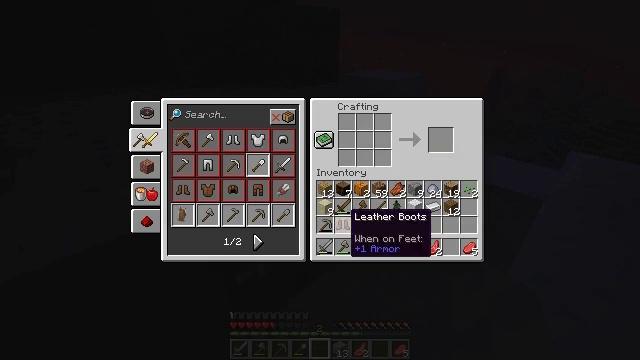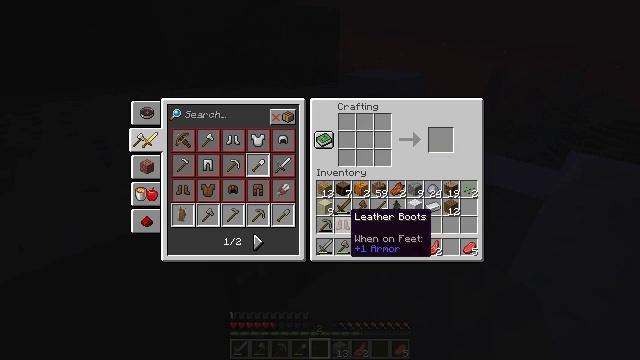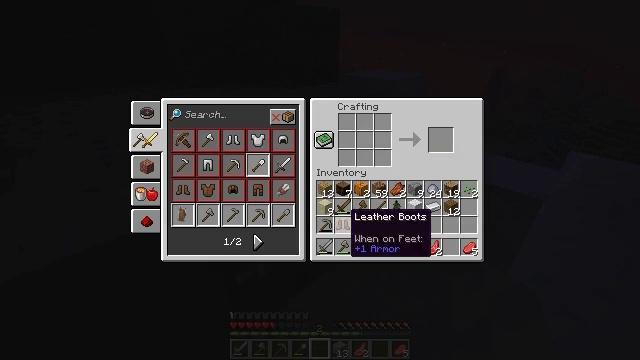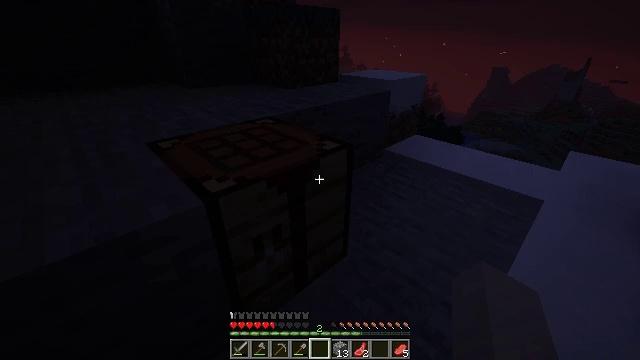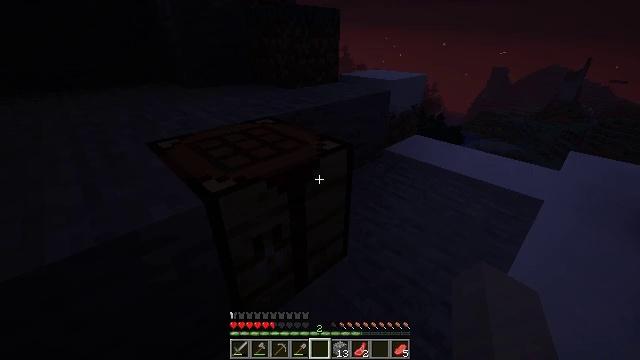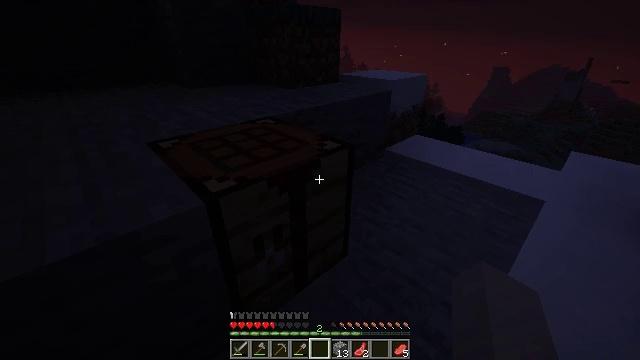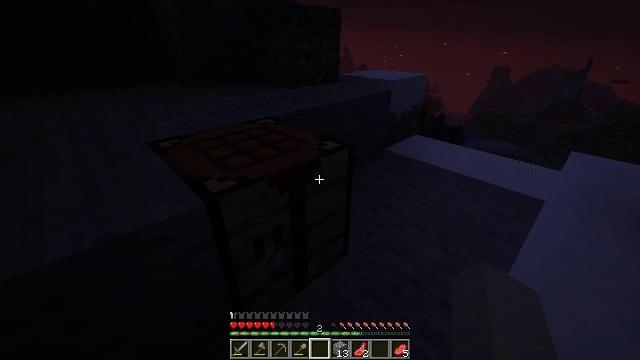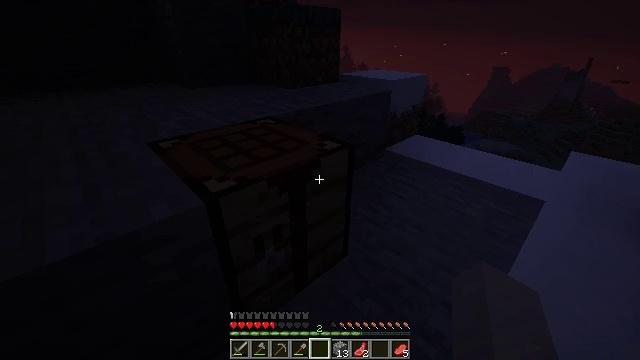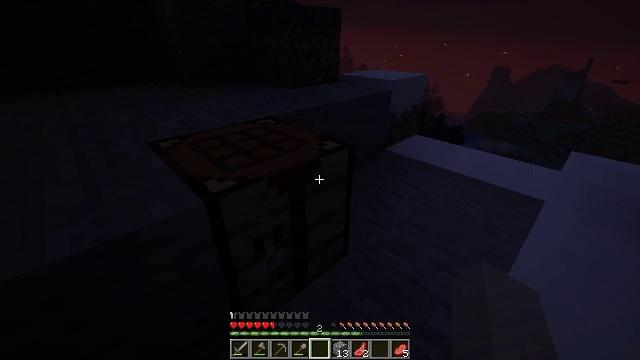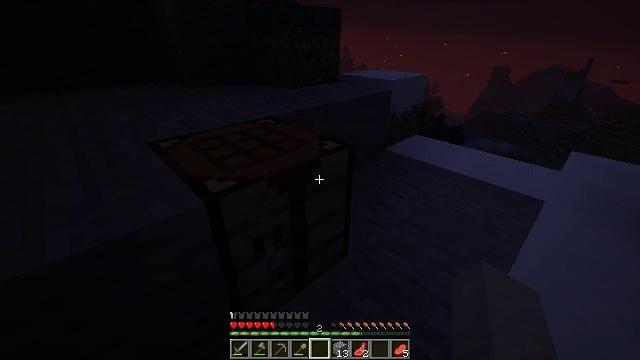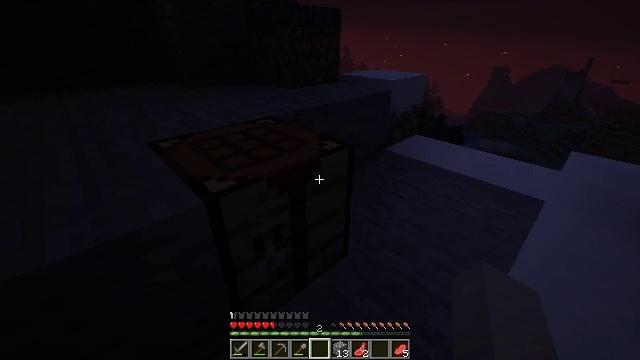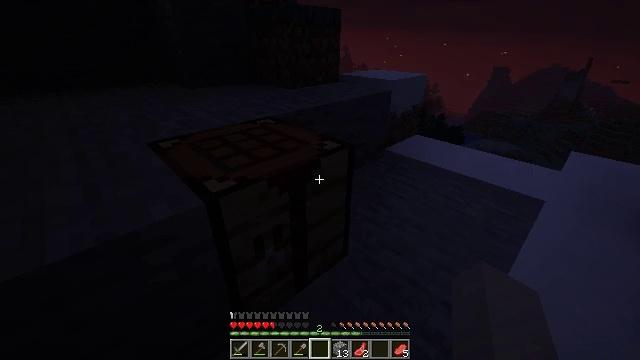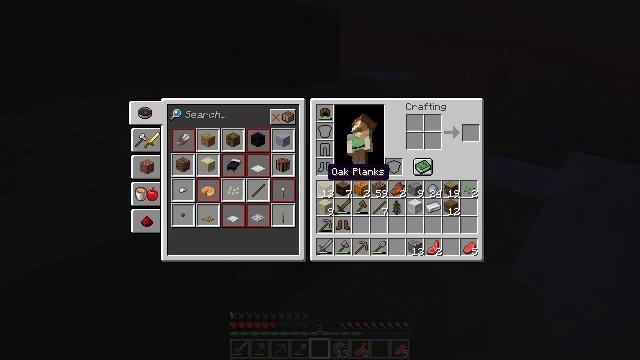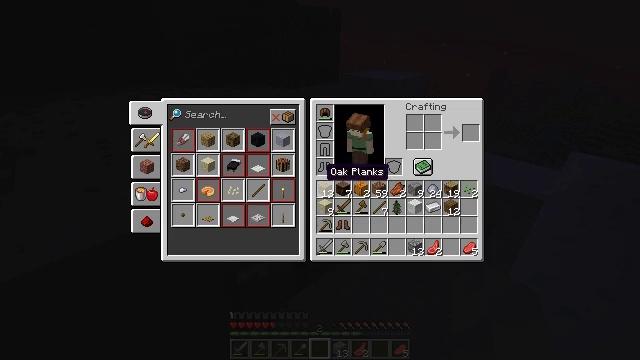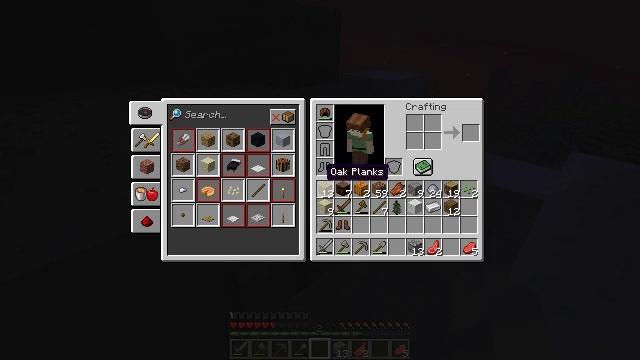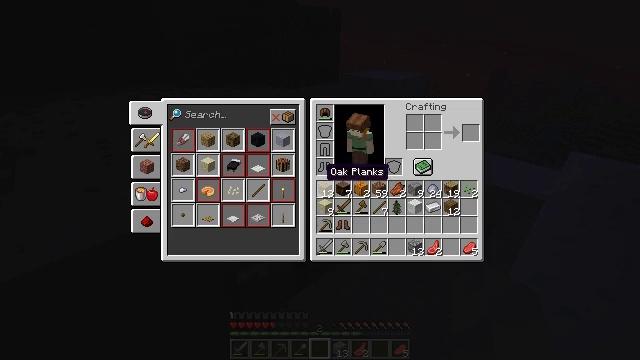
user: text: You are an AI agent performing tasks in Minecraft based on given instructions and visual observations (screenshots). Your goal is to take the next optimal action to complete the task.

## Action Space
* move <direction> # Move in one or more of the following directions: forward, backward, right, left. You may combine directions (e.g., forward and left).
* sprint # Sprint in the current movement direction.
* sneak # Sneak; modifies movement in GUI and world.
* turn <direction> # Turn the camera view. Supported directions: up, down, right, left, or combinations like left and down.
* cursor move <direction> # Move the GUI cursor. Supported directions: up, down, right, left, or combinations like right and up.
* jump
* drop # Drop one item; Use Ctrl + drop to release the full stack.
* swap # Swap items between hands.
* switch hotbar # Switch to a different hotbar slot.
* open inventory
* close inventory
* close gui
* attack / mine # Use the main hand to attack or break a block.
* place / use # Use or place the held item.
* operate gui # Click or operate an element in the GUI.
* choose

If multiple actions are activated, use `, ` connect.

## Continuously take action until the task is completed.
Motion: motion action
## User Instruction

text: Get the crafting table into the inventory.
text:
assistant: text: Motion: no_op
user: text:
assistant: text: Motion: no_op
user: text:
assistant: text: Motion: no_op
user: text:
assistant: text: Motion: close gui
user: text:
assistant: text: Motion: no_op
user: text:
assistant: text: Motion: no_op
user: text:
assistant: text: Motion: no_op
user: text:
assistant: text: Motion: no_op
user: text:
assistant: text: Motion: no_op
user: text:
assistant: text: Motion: no_op
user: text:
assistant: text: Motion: no_op
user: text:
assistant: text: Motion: open inventory
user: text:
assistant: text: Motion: open inventory
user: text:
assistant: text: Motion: open inventory
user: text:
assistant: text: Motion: no_op
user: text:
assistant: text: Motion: no_op
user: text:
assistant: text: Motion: no_op
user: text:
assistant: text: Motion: no_op
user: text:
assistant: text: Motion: no_op
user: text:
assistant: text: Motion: no_op
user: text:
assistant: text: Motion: cursor move left
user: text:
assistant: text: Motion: cursor move left
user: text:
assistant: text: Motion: no_op
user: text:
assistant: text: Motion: cursor move right
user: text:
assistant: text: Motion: cursor move right and down
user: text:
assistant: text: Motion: no_op
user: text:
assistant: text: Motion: no_op
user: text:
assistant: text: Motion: no_op
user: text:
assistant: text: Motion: no_op
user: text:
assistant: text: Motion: no_op